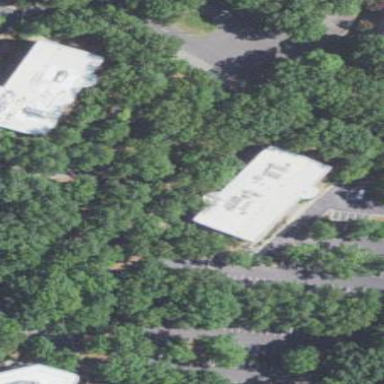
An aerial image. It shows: Commercial building.